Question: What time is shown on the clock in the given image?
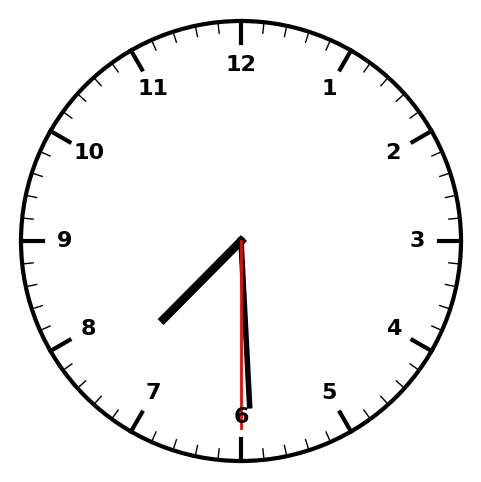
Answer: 07:29:30